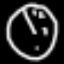
Label: clock